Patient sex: M
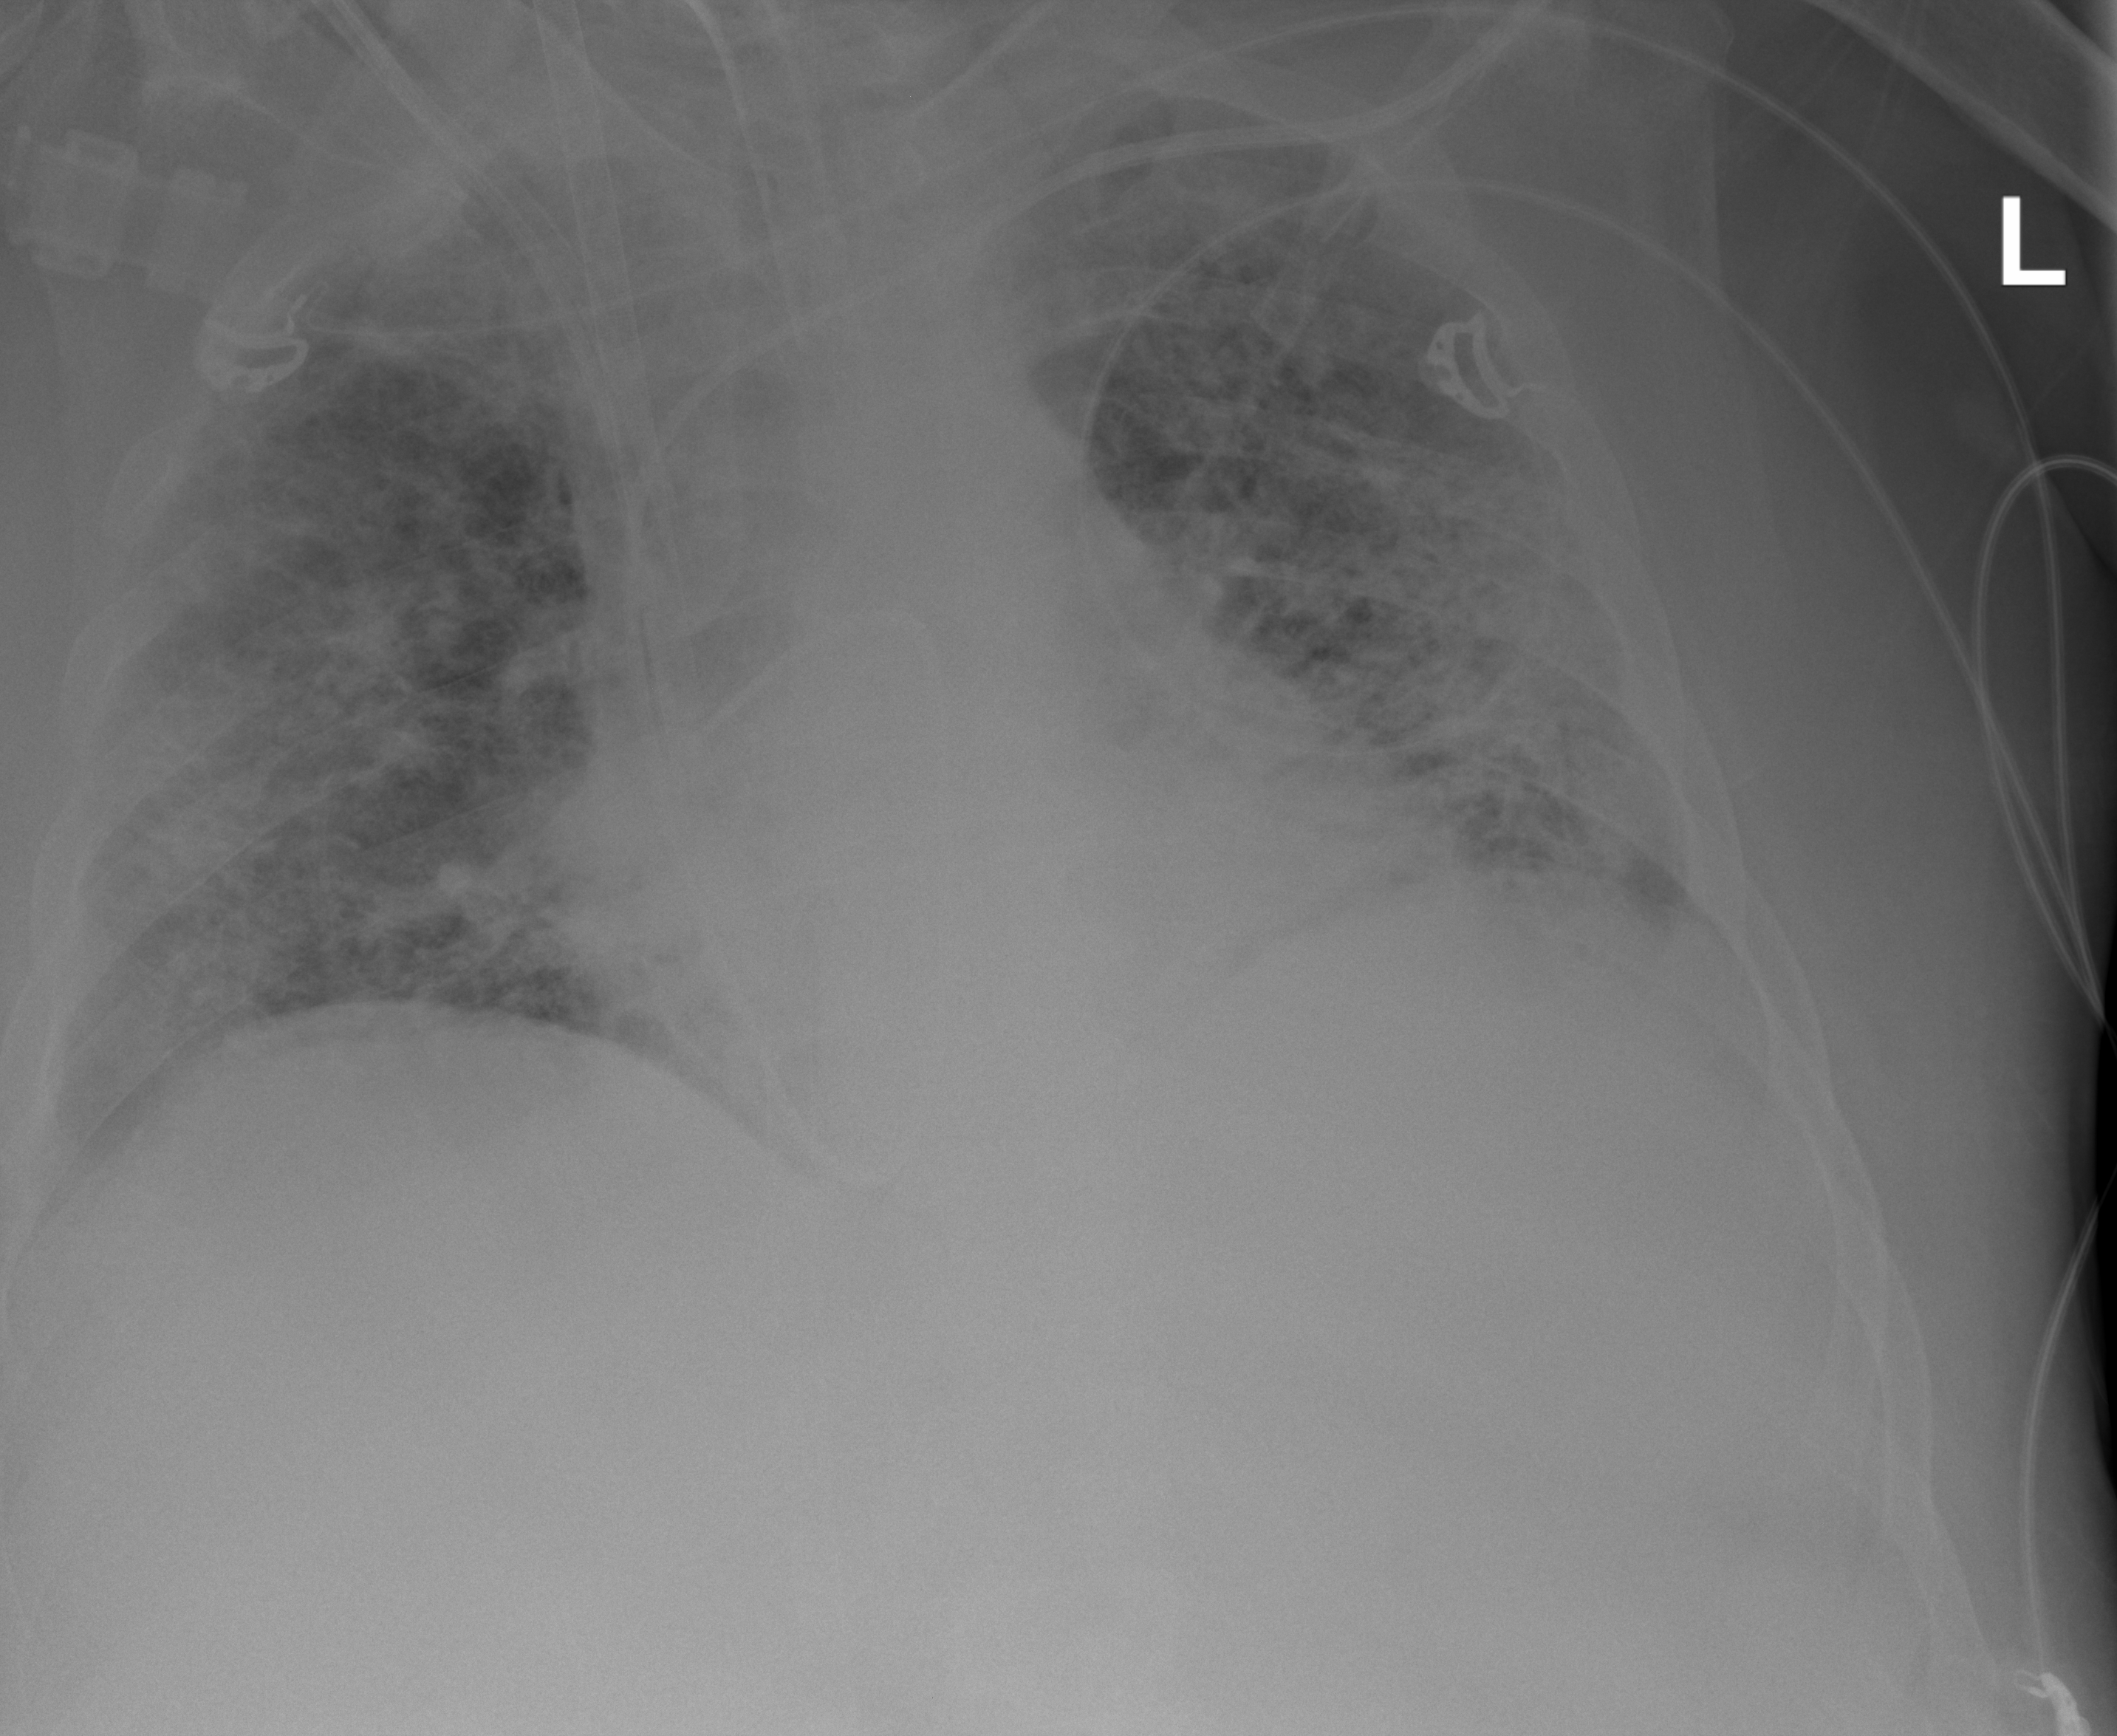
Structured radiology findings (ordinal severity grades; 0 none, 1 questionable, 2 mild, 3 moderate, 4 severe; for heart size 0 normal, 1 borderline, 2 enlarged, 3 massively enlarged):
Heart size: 1
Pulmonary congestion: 3
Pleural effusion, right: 2
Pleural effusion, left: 2
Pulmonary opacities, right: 4
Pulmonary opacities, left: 4
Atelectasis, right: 3
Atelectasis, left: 3